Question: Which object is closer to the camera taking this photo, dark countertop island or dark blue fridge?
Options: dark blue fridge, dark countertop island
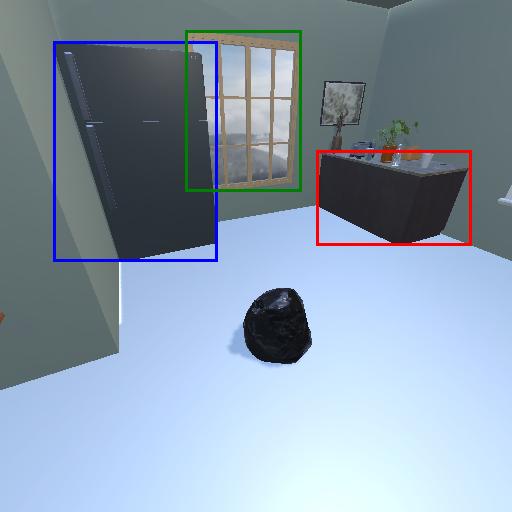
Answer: dark blue fridge